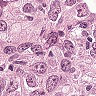
Metastatic tissue present: yes